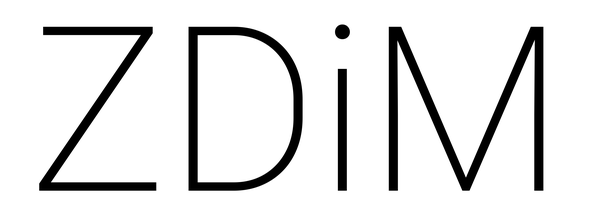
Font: Roboto_ExtraLight